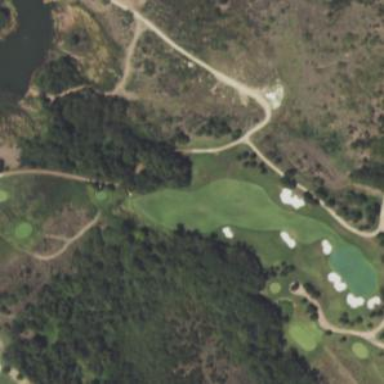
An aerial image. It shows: Golf fairway in the image.